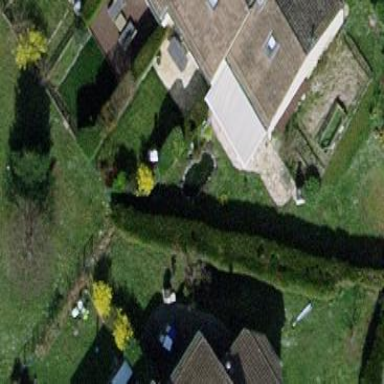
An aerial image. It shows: Garden enclosed by fence.